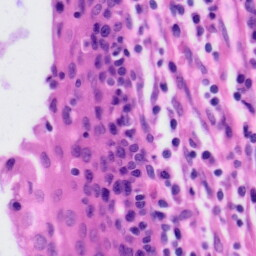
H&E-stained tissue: Tonsil